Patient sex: M
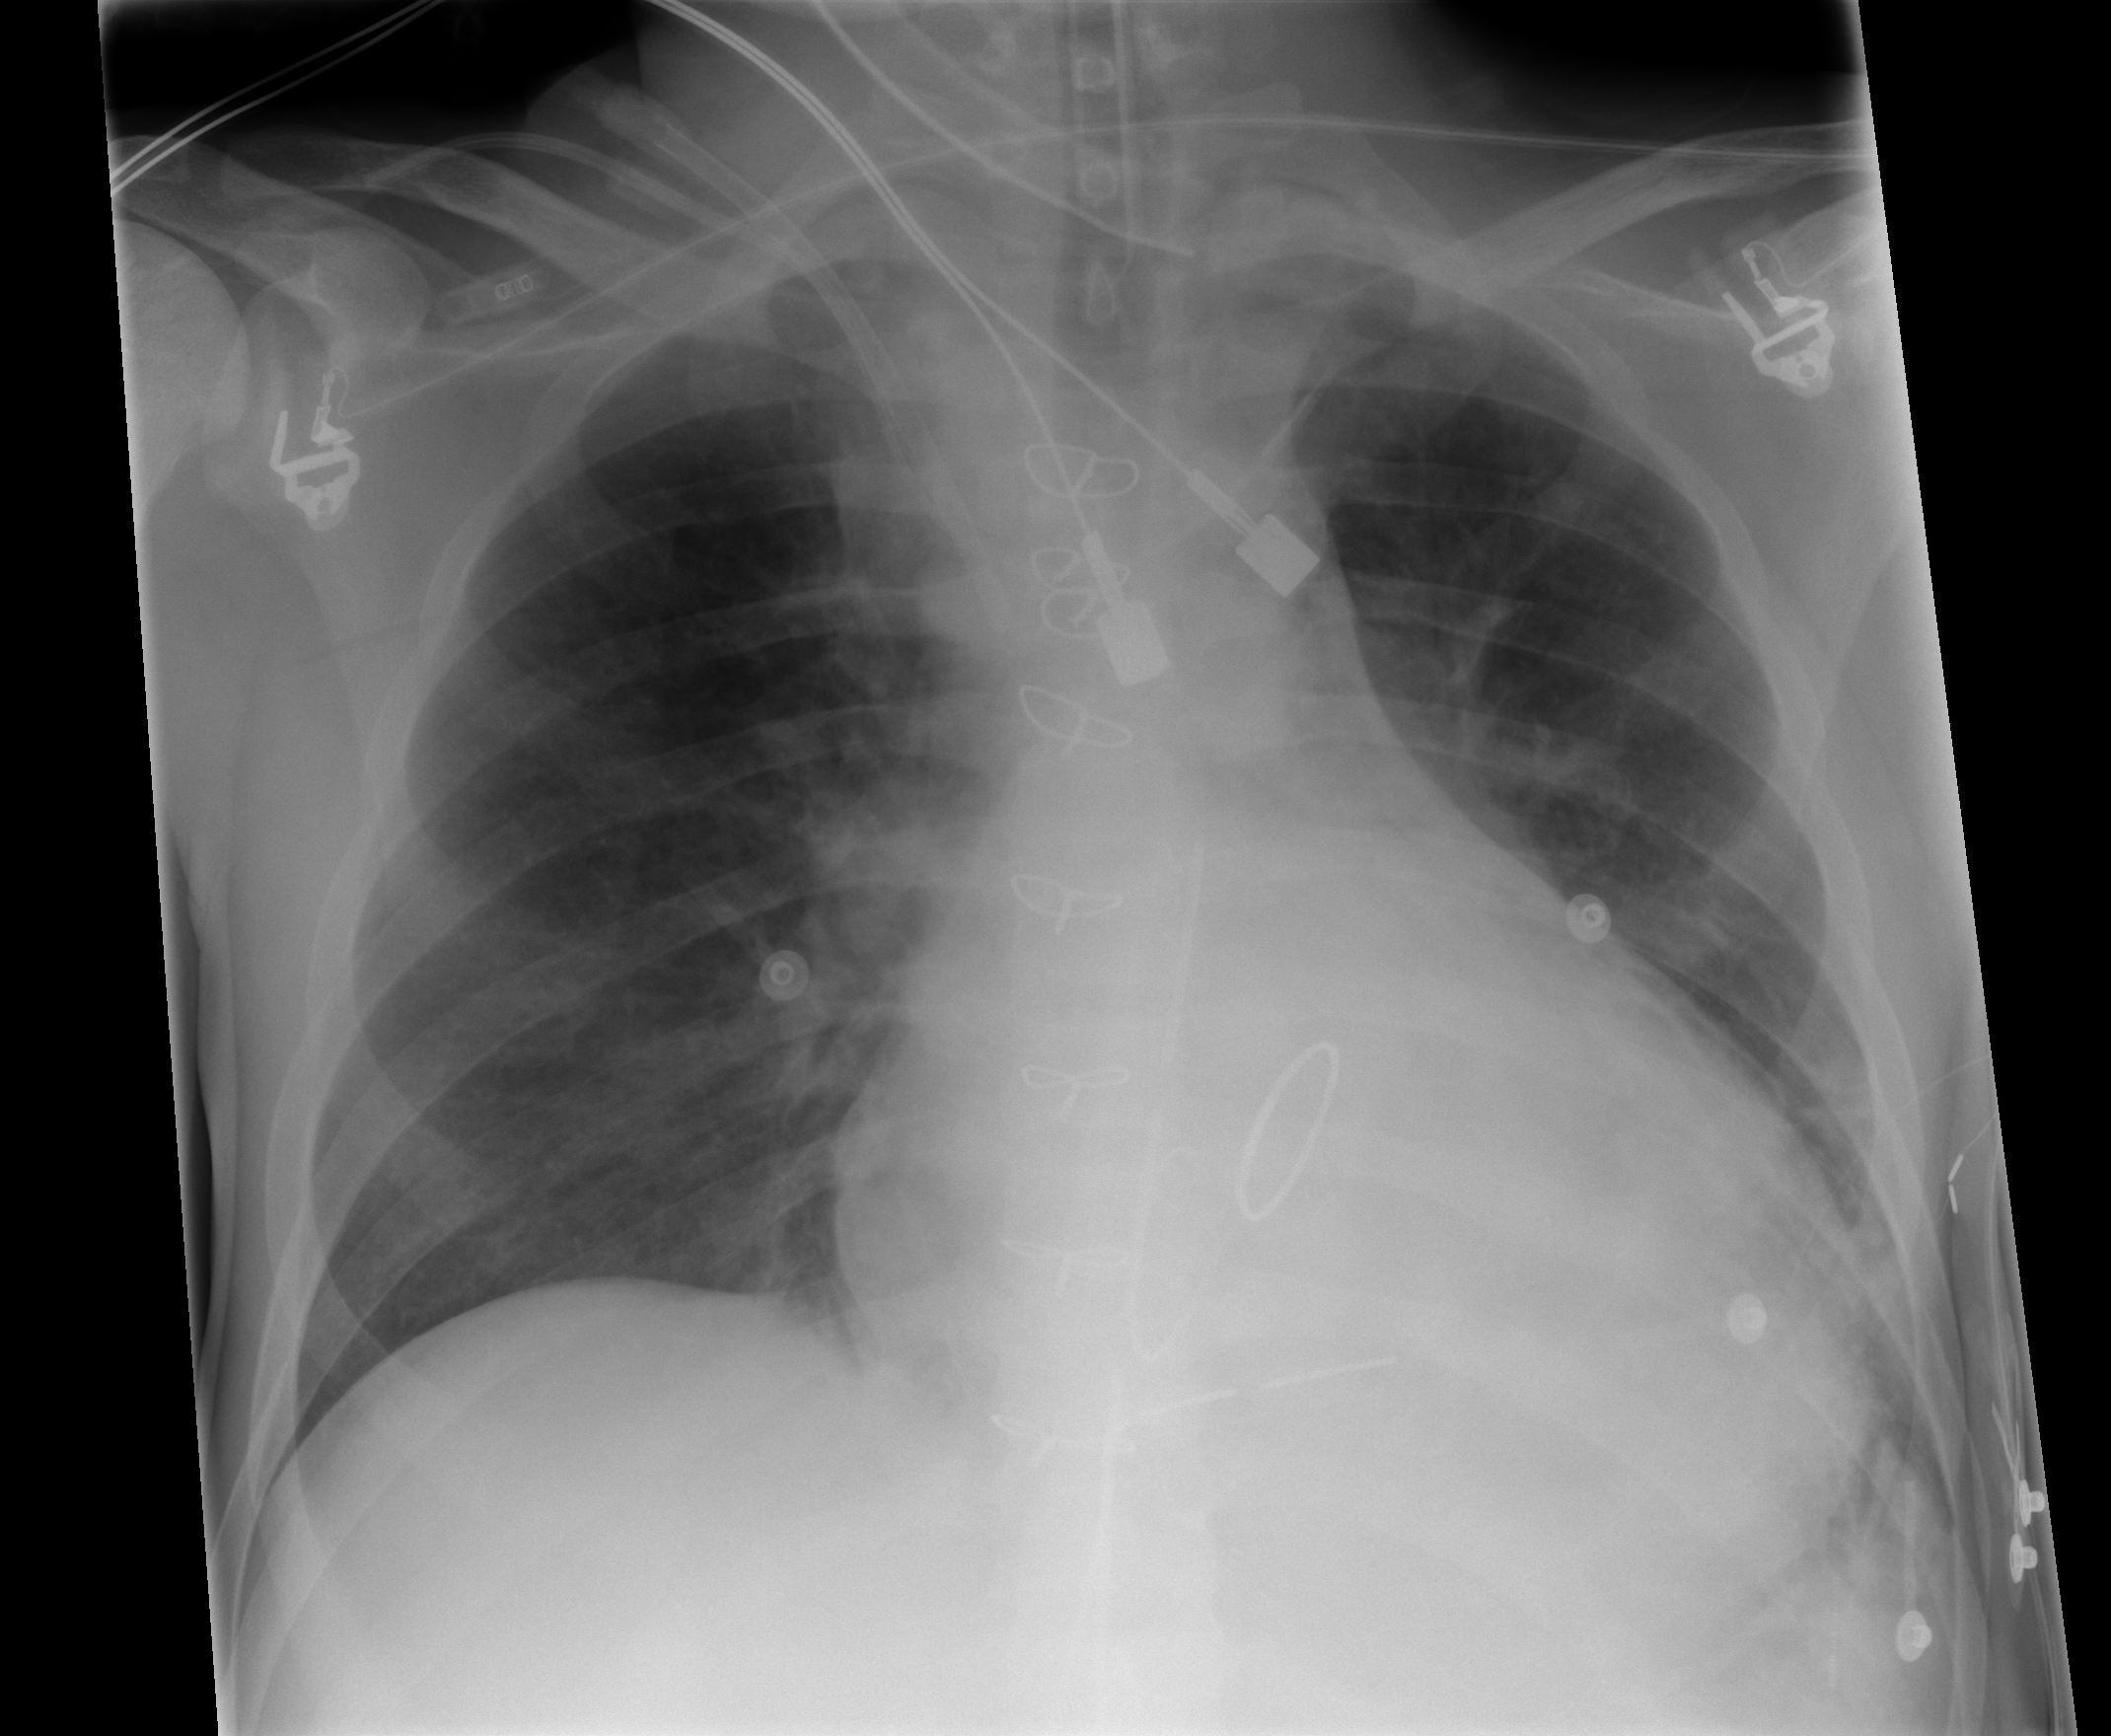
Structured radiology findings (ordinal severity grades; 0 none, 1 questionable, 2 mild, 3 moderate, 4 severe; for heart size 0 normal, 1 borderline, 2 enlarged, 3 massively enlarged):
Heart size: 3
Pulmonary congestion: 1
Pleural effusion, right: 0
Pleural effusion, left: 0
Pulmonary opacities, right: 0
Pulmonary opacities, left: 0
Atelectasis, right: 0
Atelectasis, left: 2